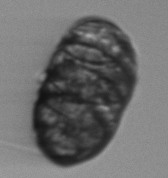
Label: Margalefidinium